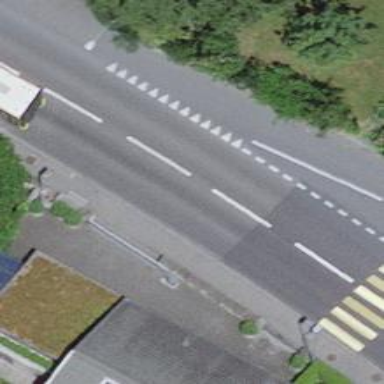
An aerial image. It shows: Bus stop equipped with public transport stop position.